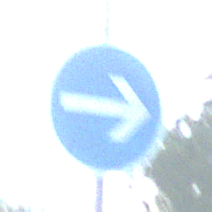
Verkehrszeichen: VorgeschriebeneFahrtrichtungHierRechts
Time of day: MorningAfternoon
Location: Outdoor (Nature)
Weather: PartlyCloudy
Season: NotSpecified
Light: Natural